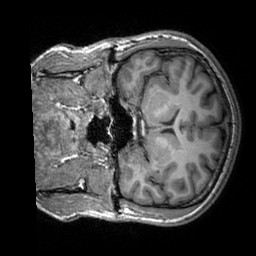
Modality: T1w
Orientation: coronal
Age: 26
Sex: male
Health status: healthy
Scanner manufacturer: siemens
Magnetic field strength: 3 T
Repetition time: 2.3 s
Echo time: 0.00303 s